一年级 · 计数
数一数。

\$ \qquad \$个日. \$ \qquad \$  \$ \qquad \$个 \$ \qquad \$个〇。
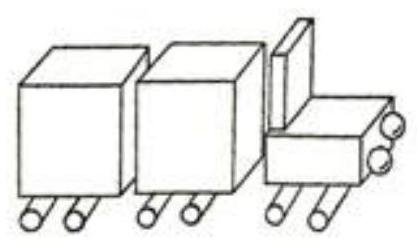
答案: 2; 6; 2; 2